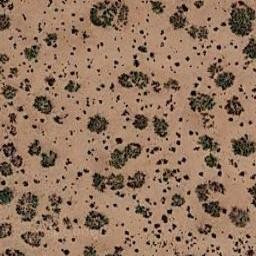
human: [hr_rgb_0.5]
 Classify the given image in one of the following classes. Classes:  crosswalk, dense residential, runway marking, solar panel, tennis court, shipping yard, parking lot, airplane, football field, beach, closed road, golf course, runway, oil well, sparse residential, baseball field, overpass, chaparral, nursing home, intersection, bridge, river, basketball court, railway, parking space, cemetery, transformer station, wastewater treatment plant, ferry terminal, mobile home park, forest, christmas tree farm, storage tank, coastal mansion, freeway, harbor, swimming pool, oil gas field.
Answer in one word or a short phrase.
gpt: chaparral